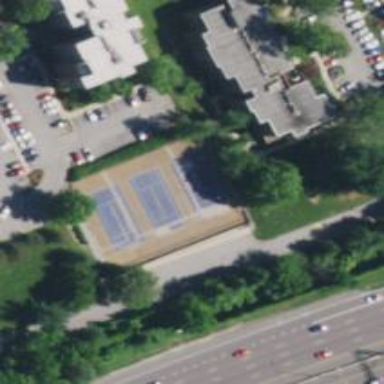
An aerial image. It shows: Tennis court on pitch designated for leisure land.